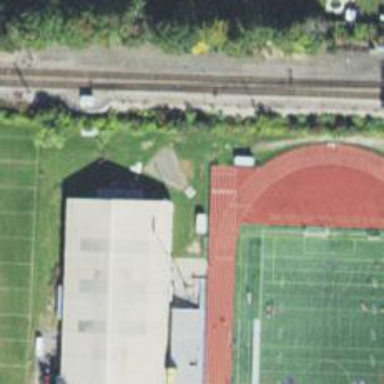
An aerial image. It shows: Shot put athletics pitch.